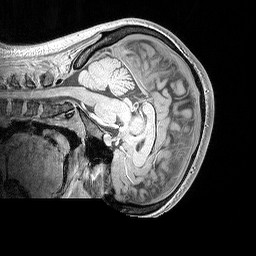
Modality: MP2RAGE
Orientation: sagittal
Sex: female
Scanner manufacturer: siemens
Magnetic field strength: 3 T
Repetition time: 5 s
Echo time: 0.00292 s